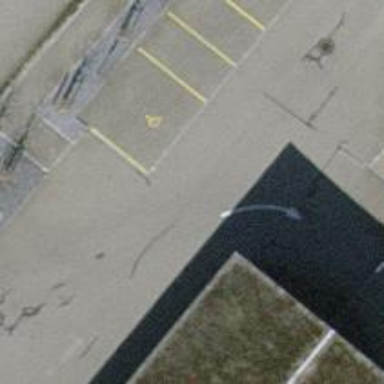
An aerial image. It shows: Alley classified as service road.